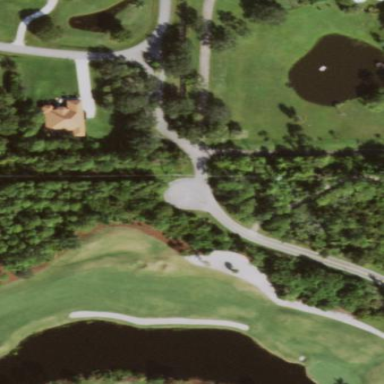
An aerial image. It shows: Grassy area designated as golf fairway.